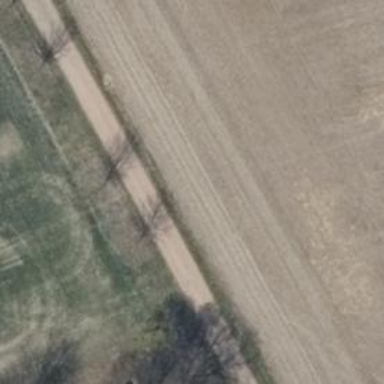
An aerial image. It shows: Track with ground surface graded as grade4.